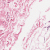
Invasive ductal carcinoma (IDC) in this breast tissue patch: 0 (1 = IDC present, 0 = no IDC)